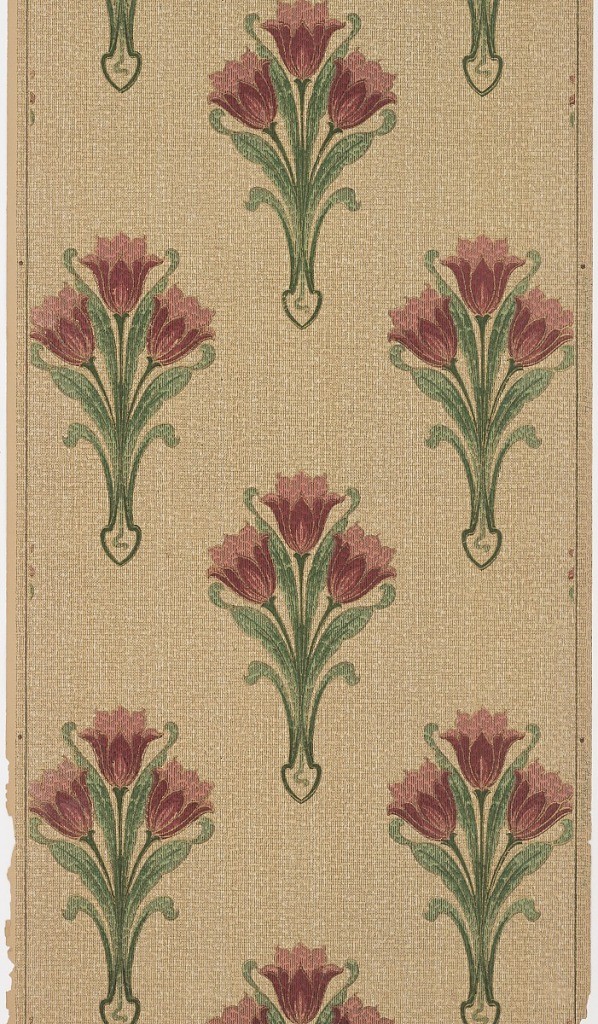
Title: Sidewall
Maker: Maxwell & Co., S.A., Chicago, Illinois, USA
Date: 1905–1915
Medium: Machine-printed paper
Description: Repeating motif of three tulip flowers and foliage. Printed in red and green on tan background resembling textile.